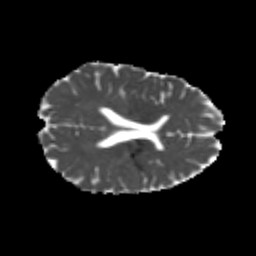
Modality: MD
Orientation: axial
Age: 21
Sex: female
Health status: healthy
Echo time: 0.074 s